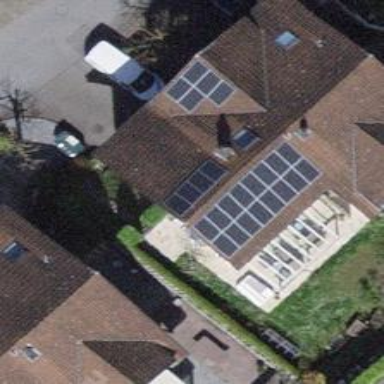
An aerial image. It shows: Solar power generator with photovoltaic panels.